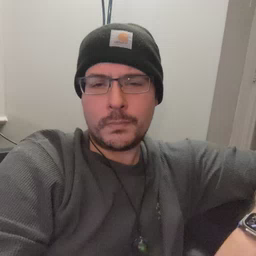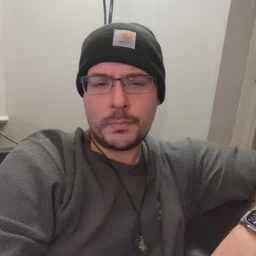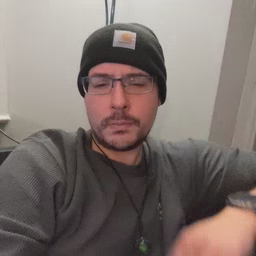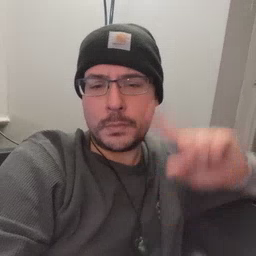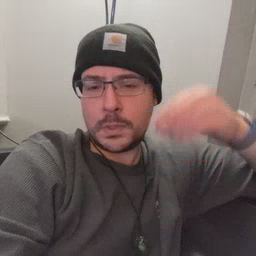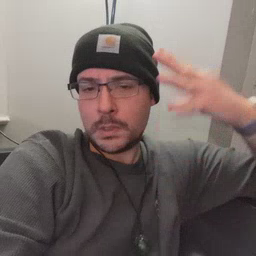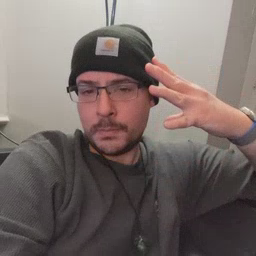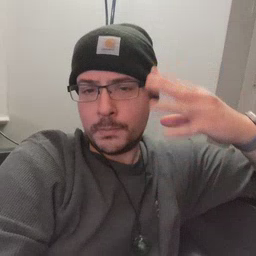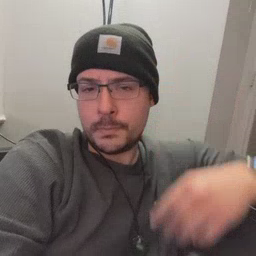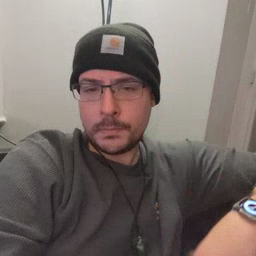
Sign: sun